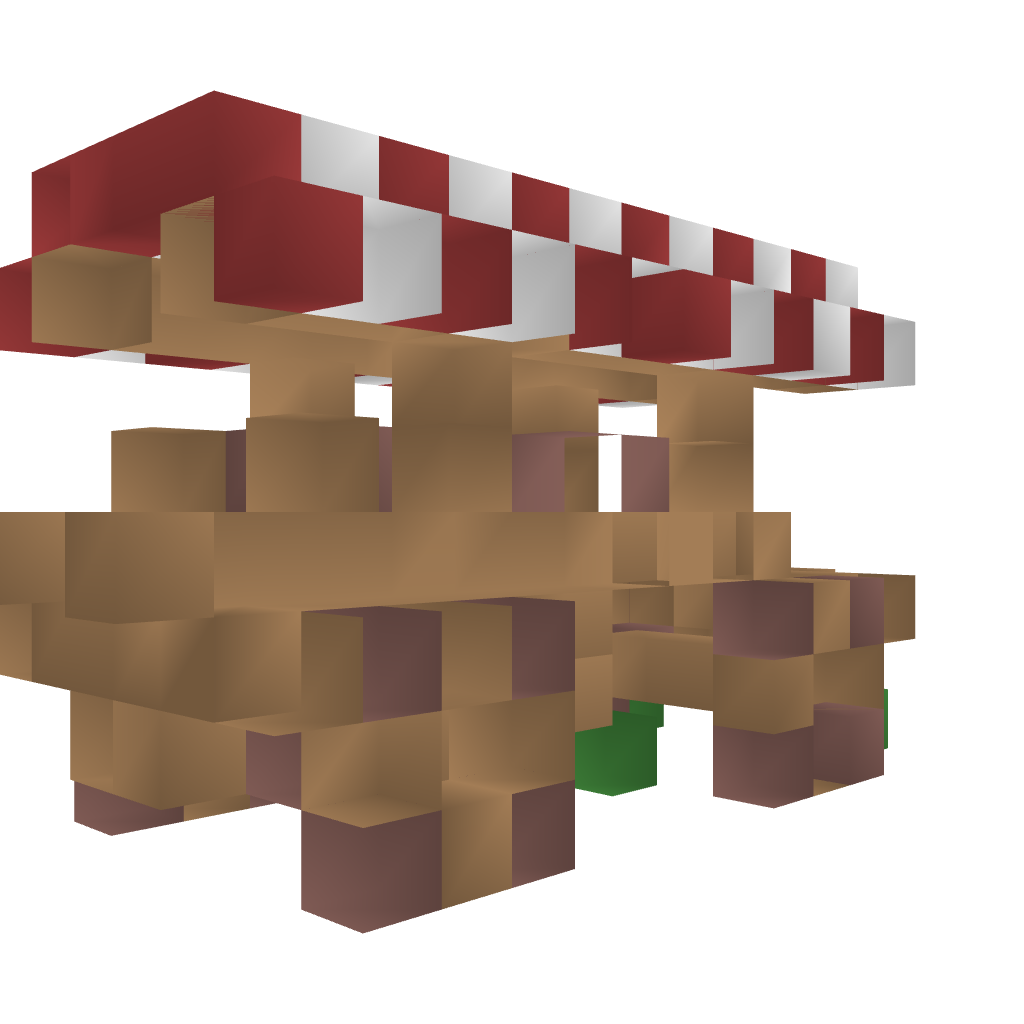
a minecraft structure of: carriage high quality